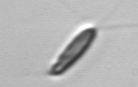
Label: Chrysochromulina